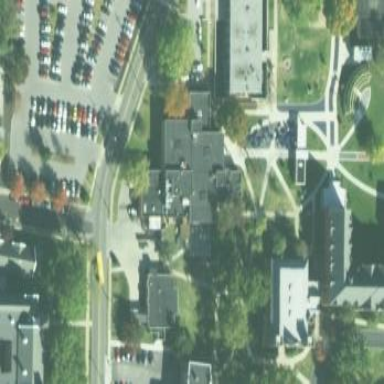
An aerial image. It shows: College building.